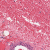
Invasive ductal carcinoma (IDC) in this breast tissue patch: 0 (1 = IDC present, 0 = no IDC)